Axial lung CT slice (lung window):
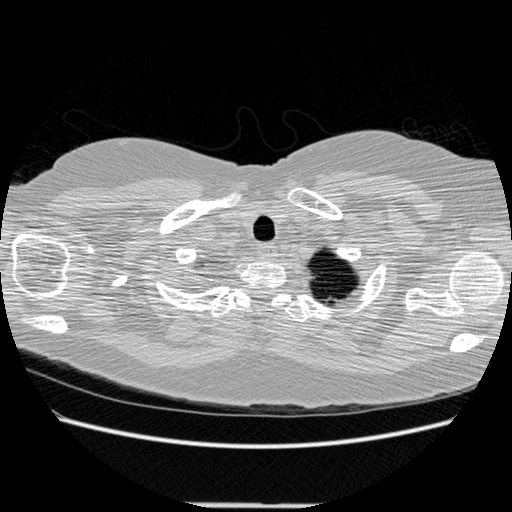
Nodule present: no